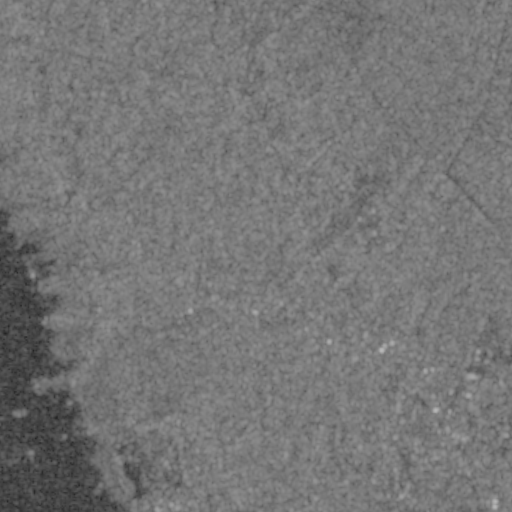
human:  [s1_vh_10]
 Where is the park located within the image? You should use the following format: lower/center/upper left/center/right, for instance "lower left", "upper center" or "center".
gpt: The park is located in the lower of the image.
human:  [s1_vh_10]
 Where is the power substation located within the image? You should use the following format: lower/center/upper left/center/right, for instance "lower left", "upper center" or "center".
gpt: The power substation is located in the lower right of the image.
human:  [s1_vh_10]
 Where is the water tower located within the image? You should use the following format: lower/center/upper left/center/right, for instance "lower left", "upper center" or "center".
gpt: The water tower is located in the lower right of the image.
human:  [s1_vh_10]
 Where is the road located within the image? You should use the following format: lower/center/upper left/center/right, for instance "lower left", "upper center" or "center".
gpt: There is no road in the image.

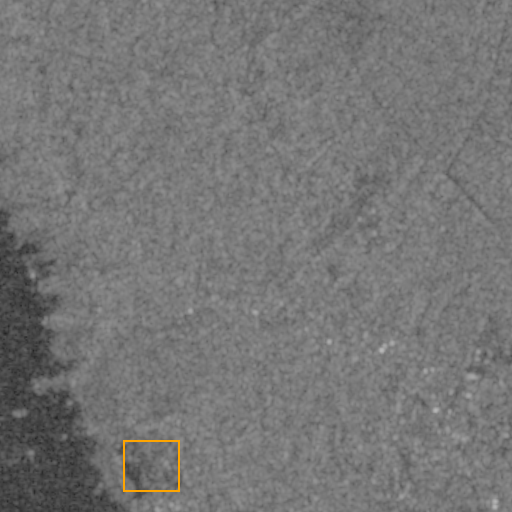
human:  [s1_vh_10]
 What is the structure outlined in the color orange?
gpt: The structure outlined in orange is a park.
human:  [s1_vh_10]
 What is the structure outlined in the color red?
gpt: There is no red outline.